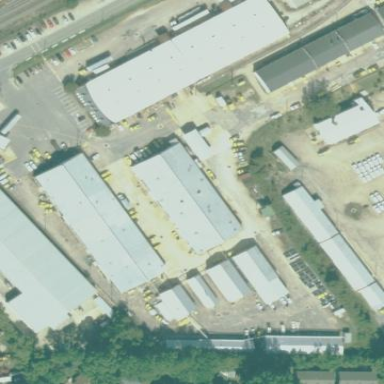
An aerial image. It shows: Commercial building.